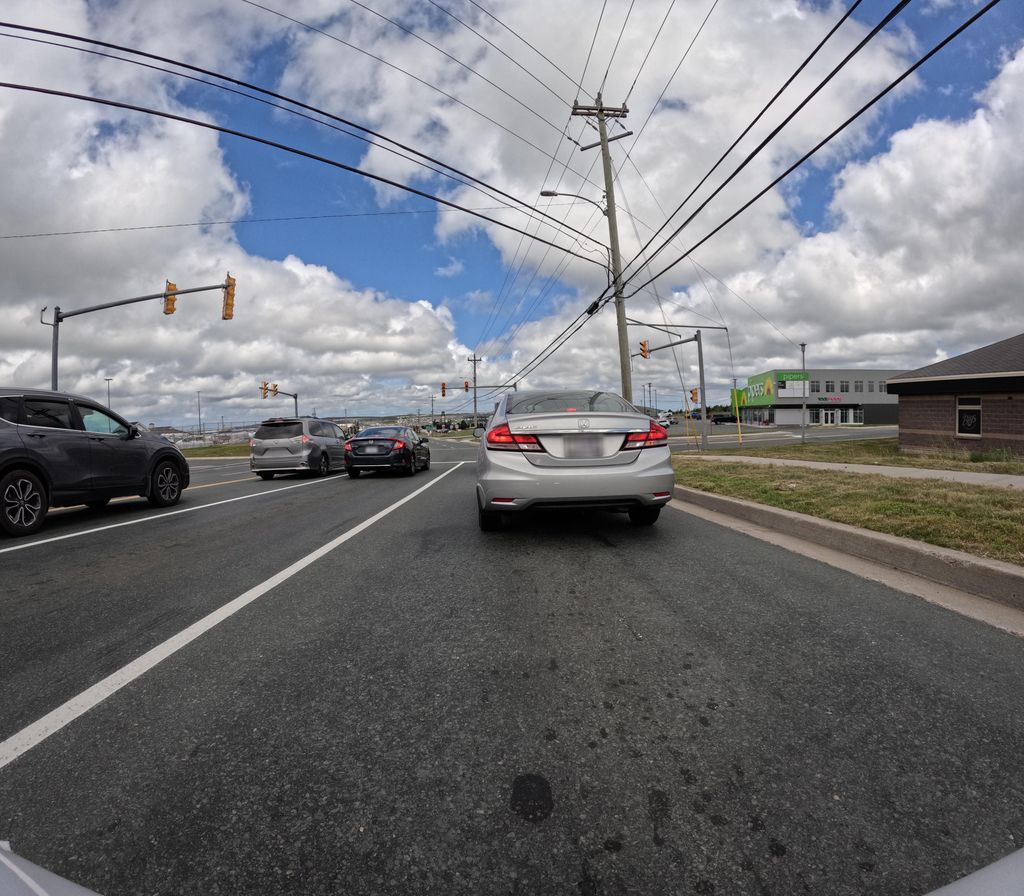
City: st_johns